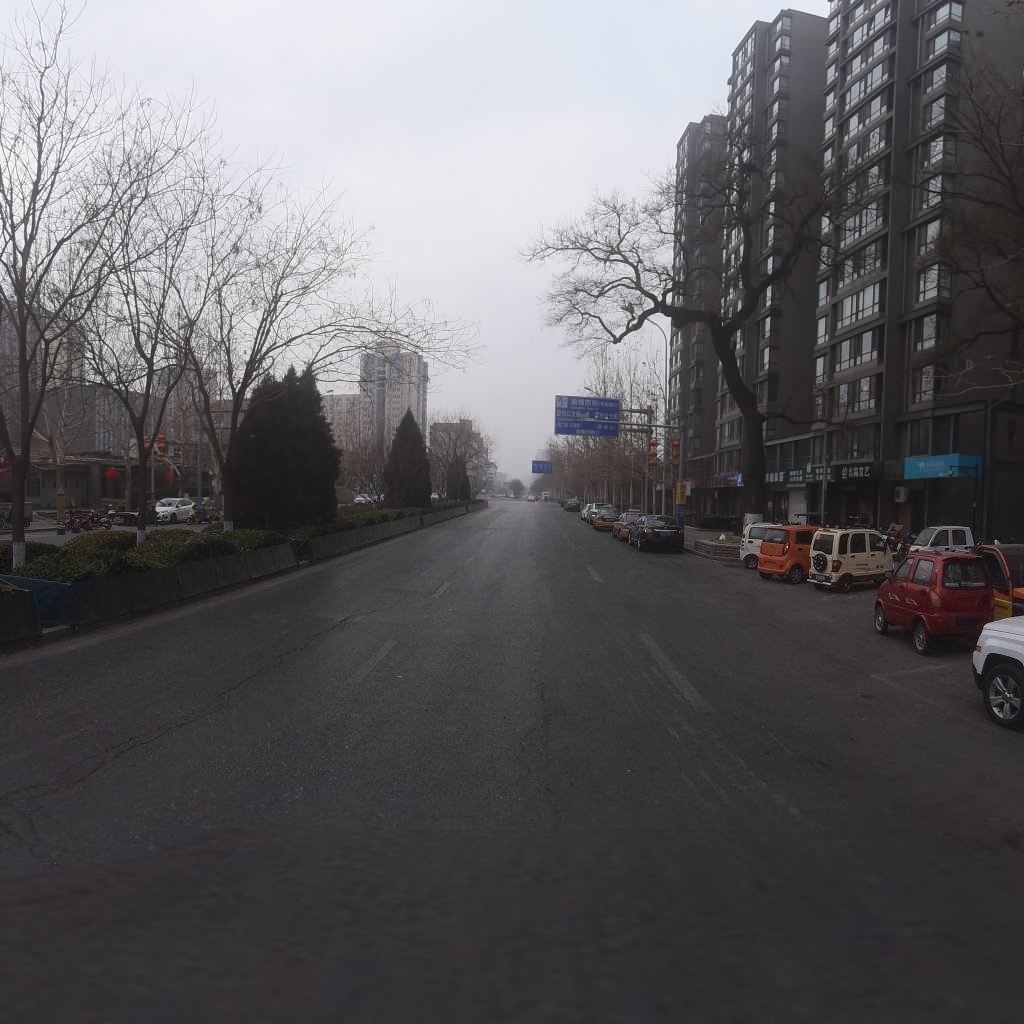
Region: Xicheng
Road damage annotations: longitudinal crack, longitudinal crack